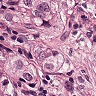
Metastatic tissue present: yes